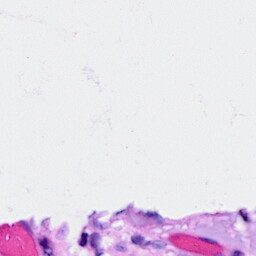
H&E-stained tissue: Breast